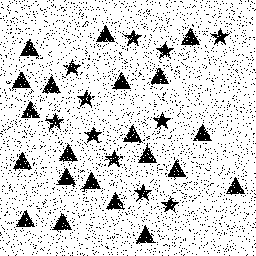
Squares: 0
Triangles: 21
Stars: 11
Total shapes: 32